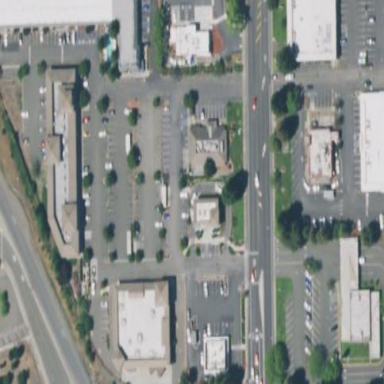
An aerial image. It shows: Retail area.